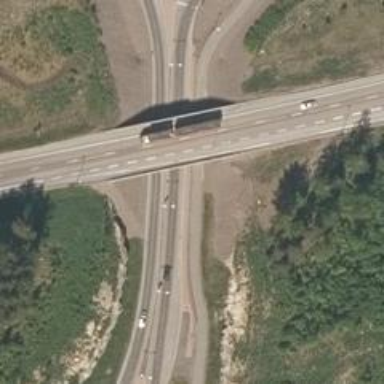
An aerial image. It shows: Asphalt surface on bridge.